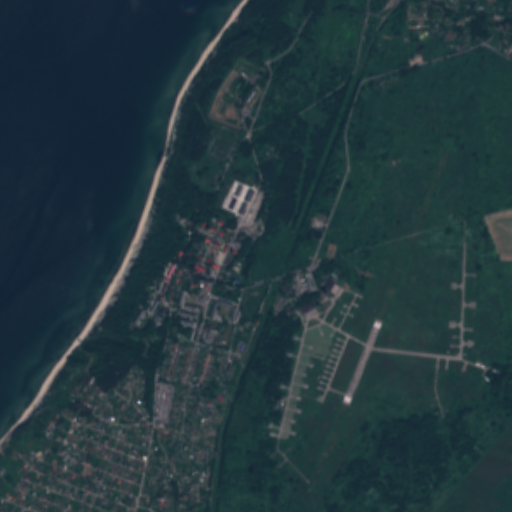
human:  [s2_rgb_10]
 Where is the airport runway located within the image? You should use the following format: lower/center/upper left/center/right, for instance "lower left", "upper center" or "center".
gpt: The airport runway is located in the lower right of the image.
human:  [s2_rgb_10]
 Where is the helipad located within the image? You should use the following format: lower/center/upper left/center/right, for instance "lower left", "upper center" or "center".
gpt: The helipad is located in the lower right of the image.
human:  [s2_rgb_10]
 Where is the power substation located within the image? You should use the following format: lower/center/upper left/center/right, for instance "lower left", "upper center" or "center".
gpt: The power substation is located in the center of the image.
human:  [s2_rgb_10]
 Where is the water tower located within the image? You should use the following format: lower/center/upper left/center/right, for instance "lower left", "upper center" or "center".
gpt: The water tower is located in the center of the image.
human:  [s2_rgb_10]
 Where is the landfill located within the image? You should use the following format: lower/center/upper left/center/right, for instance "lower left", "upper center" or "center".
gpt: There is no landfill in the image.